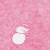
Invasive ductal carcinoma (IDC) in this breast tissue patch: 0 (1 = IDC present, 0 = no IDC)